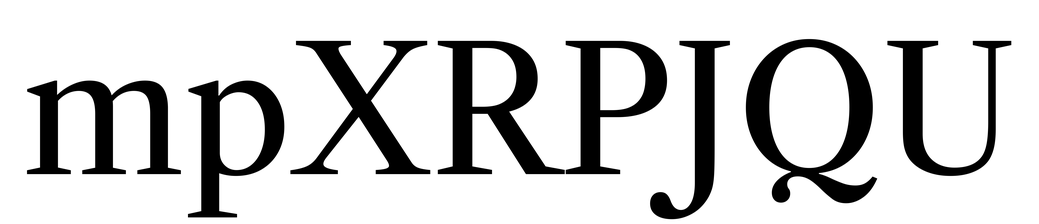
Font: LibreCaslonText_Regular